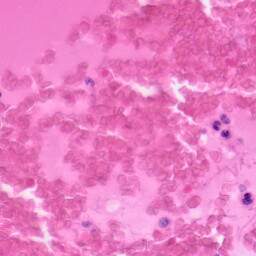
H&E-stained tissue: Colon